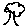
Label: tree